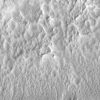
Atmospheric dust classification: not_dusty